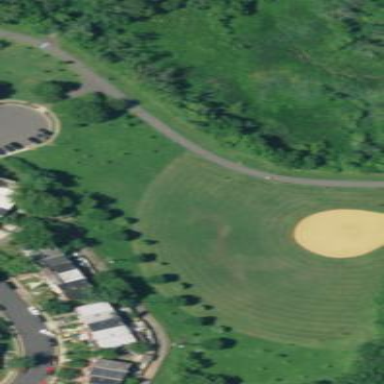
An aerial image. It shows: Baseball pitch for leisure land activities.